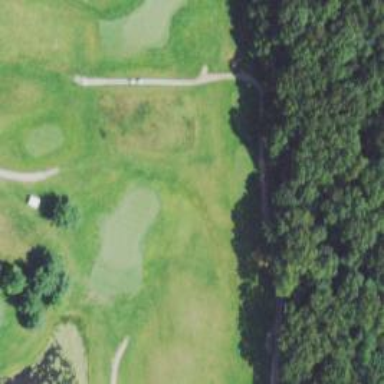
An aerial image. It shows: Golf hole.